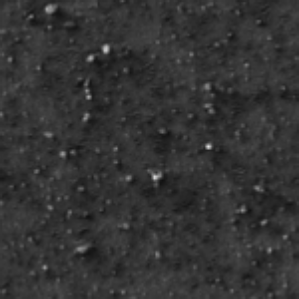
Label: frost